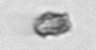
Label: detritus_transparent